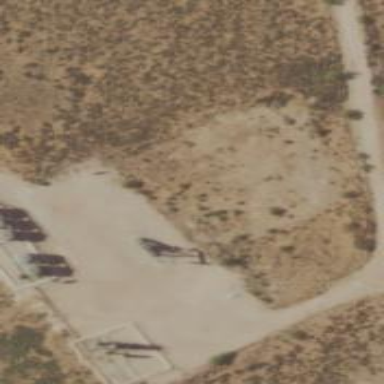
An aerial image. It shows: Petroleum well that is man-made.